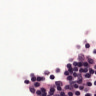
Metastatic tissue present: no